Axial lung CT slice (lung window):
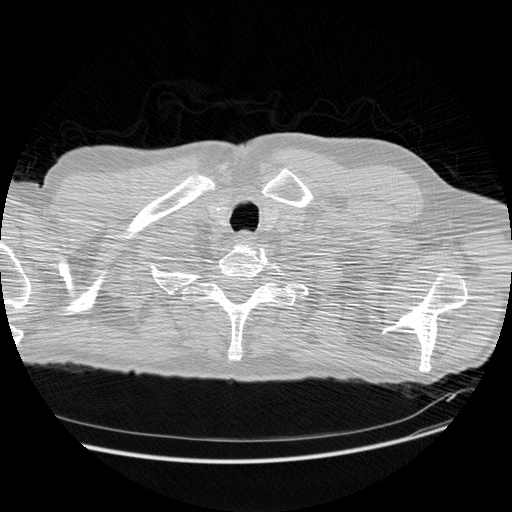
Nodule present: no